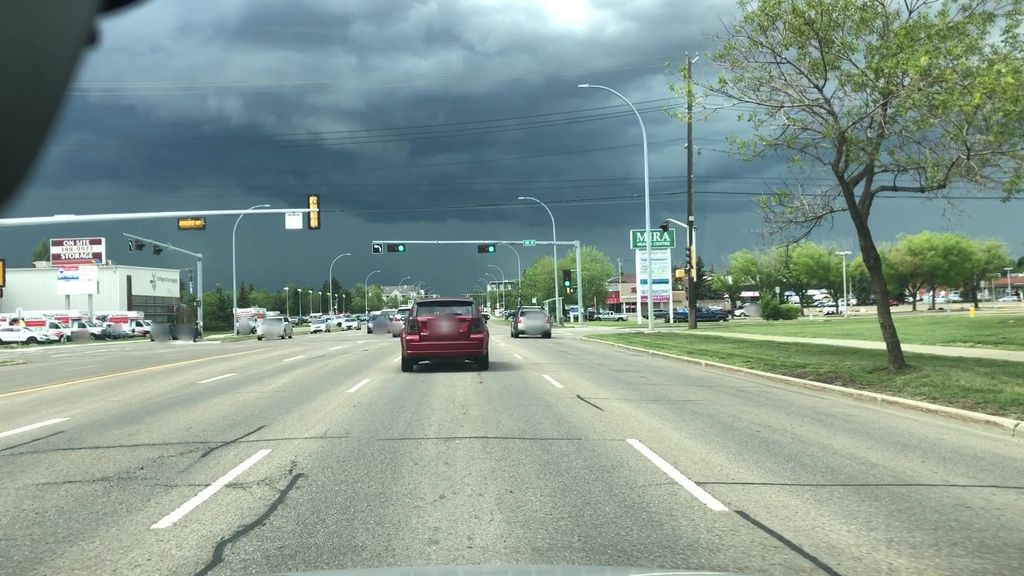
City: edmonton